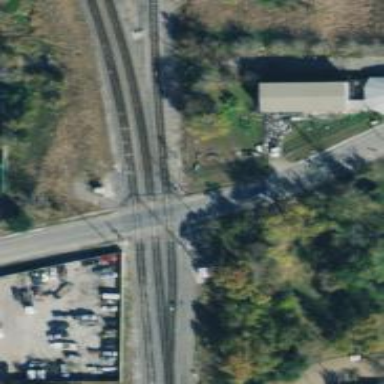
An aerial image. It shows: Level crossing along the railway.